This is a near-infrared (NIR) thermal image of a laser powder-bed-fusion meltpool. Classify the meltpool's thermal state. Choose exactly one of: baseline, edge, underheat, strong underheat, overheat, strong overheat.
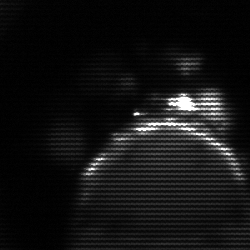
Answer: edge